Question: I've been trying to suppress scientific notation in pyplot for a few hours now. After trying multiple solutions without success, I would like some help.
'''
plt.plot(range(2003,2012,1),range(200300,201200,100))
# several solutions from other questions have not worked, including
# plt.ticklabel_format(style='sci', axis='x', scilimits=(-<PHONE>,<PHONE>))
# ax.get_xaxis().get_major_formatter().set_useOffset(False)
plt.show()
'''

<URL> does not resolve the issue of actually removing the offset.
'''
plt.plot(np.arange(1e6, 3 * 1e7, 1e6))
plt.ticklabel_format(useOffset=False)
'''
<URL>
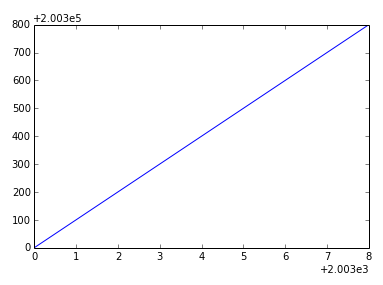
Answer: In your case, you're actually wanting to disable the offset. Using scientific notation is a separate setting from showing things in terms of an offset value.
However, 'ax.ticklabel_format(useOffset=False)' should have worked (though you've listed it as one of the things that didn't).
For example:
'''
fig, ax = plt.subplots()
ax.plot(range(2003,2012,1),range(200300,201200,100))
ax.ticklabel_format(useOffset=False)
plt.show()
'''

If you want to disable both the offset and scientific notaion, you'd use 'ax.ticklabel_format(useOffset=False, style='plain')'.
---
## Difference between "offset" and "scientific notation"
In matplotlib axis formatting, "scientific notation" refers to a for the numbers show, while the "offset" is a separate term that is .
Consider this example:
'''
import numpy as np
import matplotlib.pyplot as plt
x = np.linspace(1000, 1001, 100)
y = np.linspace(1e-9, 1e9, 100)
fig, ax = plt.subplots()
ax.plot(x, y)
plt.show()
'''
The x-axis will have an offset (note the '+' sign) and the y-axis will use scientific notation (as a multiplier -- No plus sign).

We can disable either one separately. The most convenient way is the 'ax.ticklabel_format' method (or 'plt.ticklabel_format').
For example, if we call:
'''
ax.ticklabel_format(style='plain')
'''
We'll disable the scientific notation on the y-axis:

And if we call
'''
ax.ticklabel_format(useOffset=False)
'''
We'll disable the offset on the x-axis, but leave the y-axis scientific notation untouched:

Finally, we can disable both through:
'''
ax.ticklabel_format(useOffset=False, style='plain')
'''